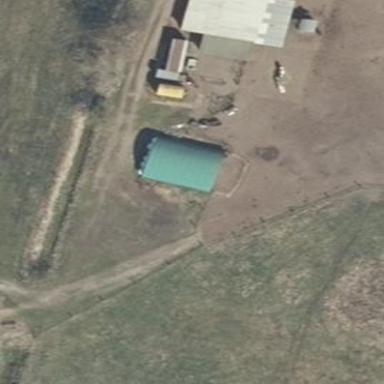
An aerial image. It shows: Farmyard area.